Question: I'm quite new to Gremlin, I've been practicing a bit with <URL>, but when it comes to writing more complex queries I clearly haven't got the hang of it yet. To put you in context, I'm trying to answer a question that in SQL can easily be cracked with a self-join.
Imagine the following simplified graph:

As you can see, there are two types of entities in the graph: Routes and Legs. A Route is made of 1+ Legs following a particular order (specified in the edge), and a Leg can be in several Routes.
The question I want to answer is:
In the case of the graph above, Route 1 goes from ES to FR in the first Leg, and from FR to ES in the third Leg, so the output of the query would look like:
'''
=> Route id: 1
=> Leg1 order: 1
=> Leg1 id: 1
=> Leg2 order: 3
=> Leg2 id: 3
'''
If I had the following relational table:
'''
route_id leg_id order source_country destination_country
1 1 1 ES FR
1 2 2 FR FR
1 3 3 FR ES
'''
I could get the desired output with the following query:
'''
SELECT
a.route_id
,a.leg_id
,a.order
,b.leg_id
,b.order
FROM Routes a
JOIN Routes b
ON a.route_id = b.route_id
AND a.source_country = b.destination_country
AND a.destination_country = b.source_country
WHERE a.source_country <> a.destination_country;
'''
When it comes to writing it in Gremlin, I'm really not quite sure how to start. My inexperience makes me want to perform a self-join as well, but even then I didn't get very far:
'''
g.V().hasLabel('Route').as('a').V().hasLabel('Route').as('b').where('a', eq('b')).and(join 'a' edges&legs with 'b' edges&legs)...
'''
And that's about it, because I don't know how to reference again as an object that can be traversed to look for the edges and legs connected to the routes.
Any help/guidance would be greatly appreciated, it could definitely happen that this problem can be solved in a simpler way as well :)
Thanks,
Bentor
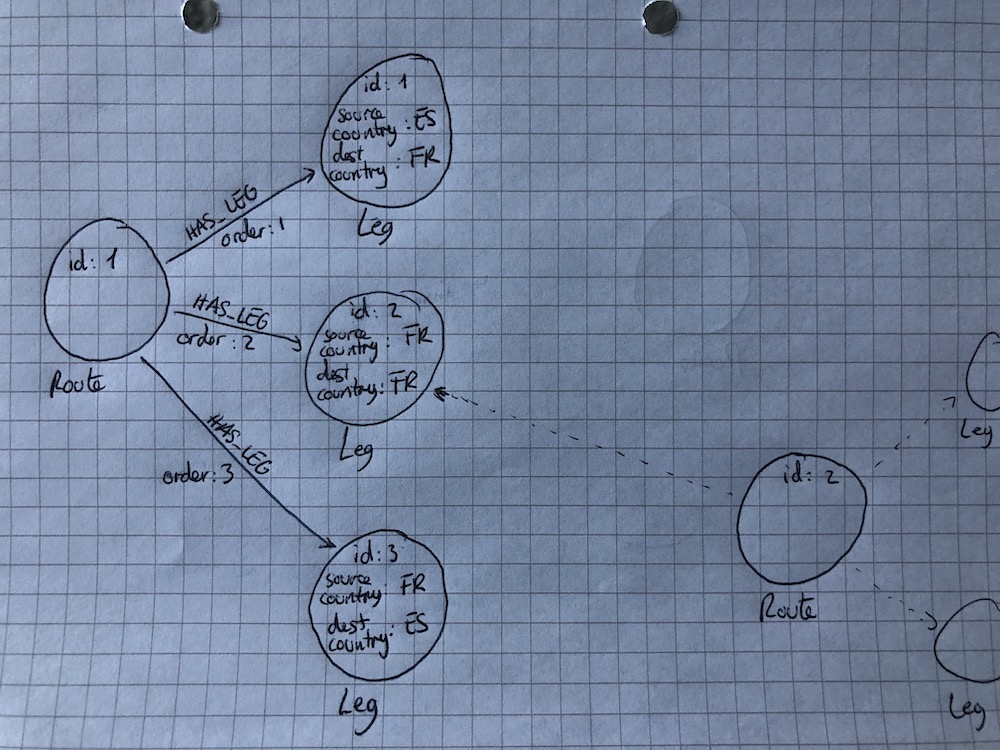
Answer: With graphs you should try to think of terms of "navigating connected things" rather than "joining disparate things" because with a graph the things are already joined explicitly. It also helps to think in terms of streams of things being lazily evaluated (i.e. objects going from one Gremlin step to the next).
First of all, the picture is nice but it's always more helpful to provide some sample data in the form of a Gremlin script like this:
'''
g = TinkerGraph.open().traversal()
g.addV('route').property('rid',1).as('r1').
addV('route').property('rid',2).as('r2').
addV('route').property('rid',3).as('r3').
addV('leg').property('lid',1).property('source','ES').property('dest','FR').as('l1').
addV('leg').property('lid',2).property('source','FR').property('dest','FR').as('l2').
addV('leg').property('lid',3).property('source','FR').property('dest','ES').as('l3').
addV('leg').property('lid',4).property('source','ES').property('dest','FR').as('l4').
addV('leg').property('lid',5).property('source','FR').property('dest','FR').as('l5').
addV('leg').property('lid',6).property('source','FR').property('dest','US').as('l6').
addE('has_leg').from('r1').to('l1').property('order',1).
addE('has_leg').from('r1').to('l2').property('order',2).
addE('has_leg').from('r1').to('l3').property('order',3).
addE('has_leg').from('r3').to('l4').property('order',1).
addE('has_leg').from('r3').to('l5').property('order',2).
addE('has_leg').from('r3').to('l6').property('order',3).
addE('has_leg').from('r2').to('l2').property('order',1).iterate()
'''
Your question was:
> which routes travel from one country to another, and then back to the previous country?
Note that I added some extra data that didn't meet the requirements of that question to be sure my traversal was working properly. I suppose I assumed that you were open to getting routes that just stayed in the country like a leg that just went from "FR" to FR" as it started in "FR" and ended in that "previous country". I guess I could revise this further to do that if you really needed me to, but for now I will stick with that assumption since you're just learning.
After considering the data and reading that question I immediately thought, let's find the routes which you did well enough and then let's just see what it takes to get the start leg of the trip and the end leg of the trip for that route:
'''
gremlin> g.V().hasLabel('route').
......1> map(outE('has_leg').
......2> order().by('order').
......3> union(limit(1).inV().values('source'), tail().inV().values('dest')).
......4> fold())
==>[ES,ES]
==>[FR,FR]
==>[ES,US]
'''
So, I find a "route" vertex with 'hasLabel('route')' and then I convert each into a 'List' of the start and end country (i.e. a pair where the first item is the "source" country and the second item is the "dest" country). To do that I traverse outgoing "has_leg" edges, order them. Once ordered I grab the first edge in the stream (i.e with 'limit(1)') and traverse to the incoming "leg" vertex and grab its "source" value and do the same for the last incoming vertex of the edge (i.e. with 'tail()') but this time grab its "dest" value. We then use 'fold()' to push that two item stream from 'union()' into a 'List'. Again, because this all happens inside of 'map()' we are effectively doing it for each "route" vertex so we get three pairs as a result.
With that output we just now need to compare the start/end values in the pairs to determine which represent a route starting and ending in the same country.
'''
gremlin> g.V().hasLabel('route').
......1> filter(outE('has_leg').
......2> order().by('order').
......3> fold().
......4> project('start','end').
......5> by(unfold().limit(1).inV().values('source')).
......6> by(unfold().tail().inV().values('dest')).
......7> where('start', eq('end'))).
......8> elementMap()
==>[id:0,label:route,rid:1]
==>[id:2,label:route,rid:2]
'''
At line 1, note that we changed 'map()' to 'filter()'. I only used 'map()' initially so that I could see the results of what I was traversing before I worried about how to use those results to get rid of the data I didn't want. That's a common practice with Gremlin as you build more and more complexity in your traversals. So we are now ready to apply a 'filter()' to each "route" vertex. I imagine that there are a number of ways to do this, but I chose to gather all the ordered edges into a 'List' at line 3. I then 'project()' that step at line 4 and transform the edge list for both "start" and "end" keys using the associated 'by()' modulators. In both cases I must 'unfold()' the edge list to a stream and then apply the same 'limit(1)' and 'tail()' sort of traversal that was explained earlier. The result is a 'Map' with "start" and "end" keys which can be compared using 'where()' step. As you can see from the result, the third route that started in "ES" and ended in "US" has been filtered away.
I'll expand my answer based on your comment - Since all of my previous data seems to align with your more general case of wanting to find any route that returns to a country in any sense:
'''
g = TinkerGraph.open().traversal()
g.addV('route').property('rid',1).as('r1').
addV('route').property('rid',2).as('r2').
addV('route').property('rid',3).as('r3').
addV('route').property('rid',4).as('r4').
addV('leg').property('lid',1).property('source','ES').property('dest','FR').as('l1').
addV('leg').property('lid',2).property('source','FR').property('dest','FR').as('l2').
addV('leg').property('lid',3).property('source','FR').property('dest','ES').as('l3').
addV('leg').property('lid',4).property('source','ES').property('dest','FR').as('l4').
addV('leg').property('lid',5).property('source','FR').property('dest','FR').as('l5').
addV('leg').property('lid',6).property('source','FR').property('dest','US').as('l6').
addV('leg').property('lid',7).property('source','ES').property('dest','FR').as('l7').
addV('leg').property('lid',8).property('source','FR').property('dest','CA').as('l8').
addV('leg').property('lid',9).property('source','CA').property('dest','US').as('l9').
addE('has_leg').from('r1').to('l1').property('order',1).
addE('has_leg').from('r1').to('l2').property('order',2).
addE('has_leg').from('r1').to('l3').property('order',3).
addE('has_leg').from('r3').to('l4').property('order',1).
addE('has_leg').from('r3').to('l5').property('order',2).
addE('has_leg').from('r3').to('l6').property('order',3).
addE('has_leg').from('r4').to('l7').property('order',1).
addE('has_leg').from('r4').to('l8').property('order',2).
addE('has_leg').from('r4').to('l9').property('order',3).
addE('has_leg').from('r2').to('l2').property('order',1).iterate()
'''
If I have this right the newly added "rid=4" route should be filtered as its route never revisits the same country. I think this bit of Gremlin is even easier than what I suggested previously because now we just need to look for unique routes which means that if we satisfy one of these two situations then we've found a route we care about:
1. There is one leg and it starts/ends in the same country
2. There are multiple legs and if the number of times that country appears in the route exceeds 2 (because we are taking into account "source" and "dest")
Here's the Gremlin:
'''
gremlin> g.V().hasLabel('route').
......1> filter(out('has_leg').
......2> union(values('source'),
......3> values('dest')).
......4> groupCount().
......5> or(select(values).unfold().is(gt(2)),
......6> count(local).is(1))).
......7> elementMap()
==>[id:0,label:route,rid:1]
==>[id:2,label:route,rid:2]
==>[id:4,label:route,rid:3]
'''
If you understood my earlier explanations of the code, then you likely follow everything up to line 5 where we take the 'Map' produced by the 'groupCount()' on country names and apply the two filter conditions I just described. At line 5, we apply the second condition which extracts the values from the 'Map' (i.e. the counts of the number of times each country appears) and detects if any are greater than 2. On line 6, we count the entries in the 'Map' which maps to the first condition. Note that we use 'local' there because we aren't counting the 'Map'-objects in the stream but the entries within the 'Map' (i.e. local to the 'Map').